Question: I have added 'org.apache.commons.fileupload' and 'org.apache.commons.io' package into the 'WEB-INF/lib' directory of my project based on google appengine. But when I try importing in the servlet files the compiler/IDE gives an error that this package doesn't exist. Why is that ?
The files added :

What can be the reason I am getting this error ? What should I do to solve this problem ?
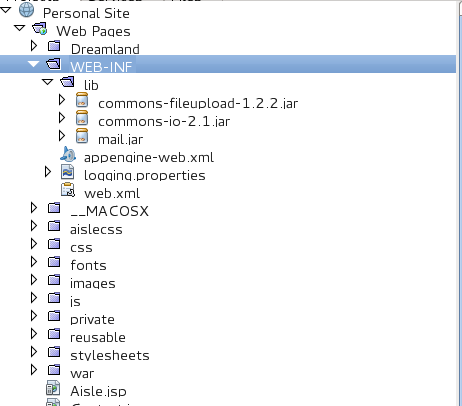
Answer: You might also have to add them to your project's classpath.
for eclipse:
Right click the jar, select build path and add it to the build path, then try again.
for netbeans:
in the project properties window click libraries in the left panel. In the right panel add it to the compile classpath